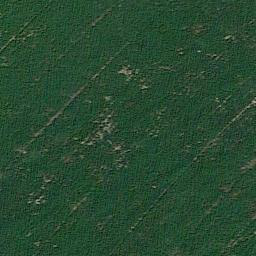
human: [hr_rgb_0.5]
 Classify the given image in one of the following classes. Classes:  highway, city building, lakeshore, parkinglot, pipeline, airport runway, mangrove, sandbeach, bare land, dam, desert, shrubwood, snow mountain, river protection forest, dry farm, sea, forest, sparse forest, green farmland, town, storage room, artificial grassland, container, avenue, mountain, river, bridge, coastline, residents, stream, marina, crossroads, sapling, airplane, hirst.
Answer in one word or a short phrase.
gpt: artificial grassland